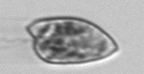
Label: Prorocentrum_dentatum